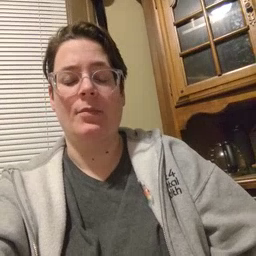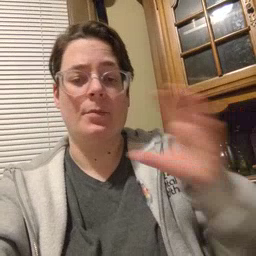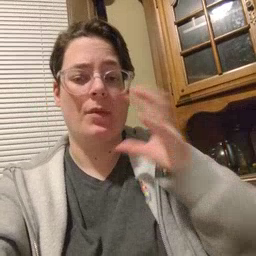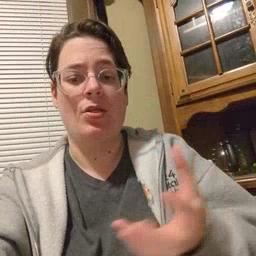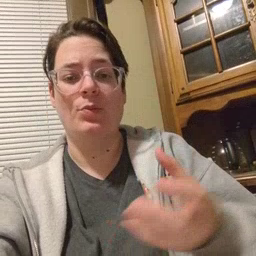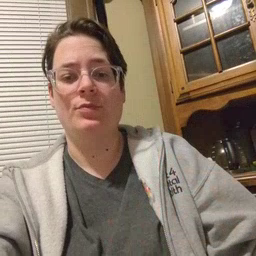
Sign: balloon